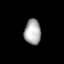
Tissue: prostate
Cell type: T cells
Senescence score: 0.7374
Nuclear area (px): 413
Mean DAPI intensity: 169.622